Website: bh-photo
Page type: payment
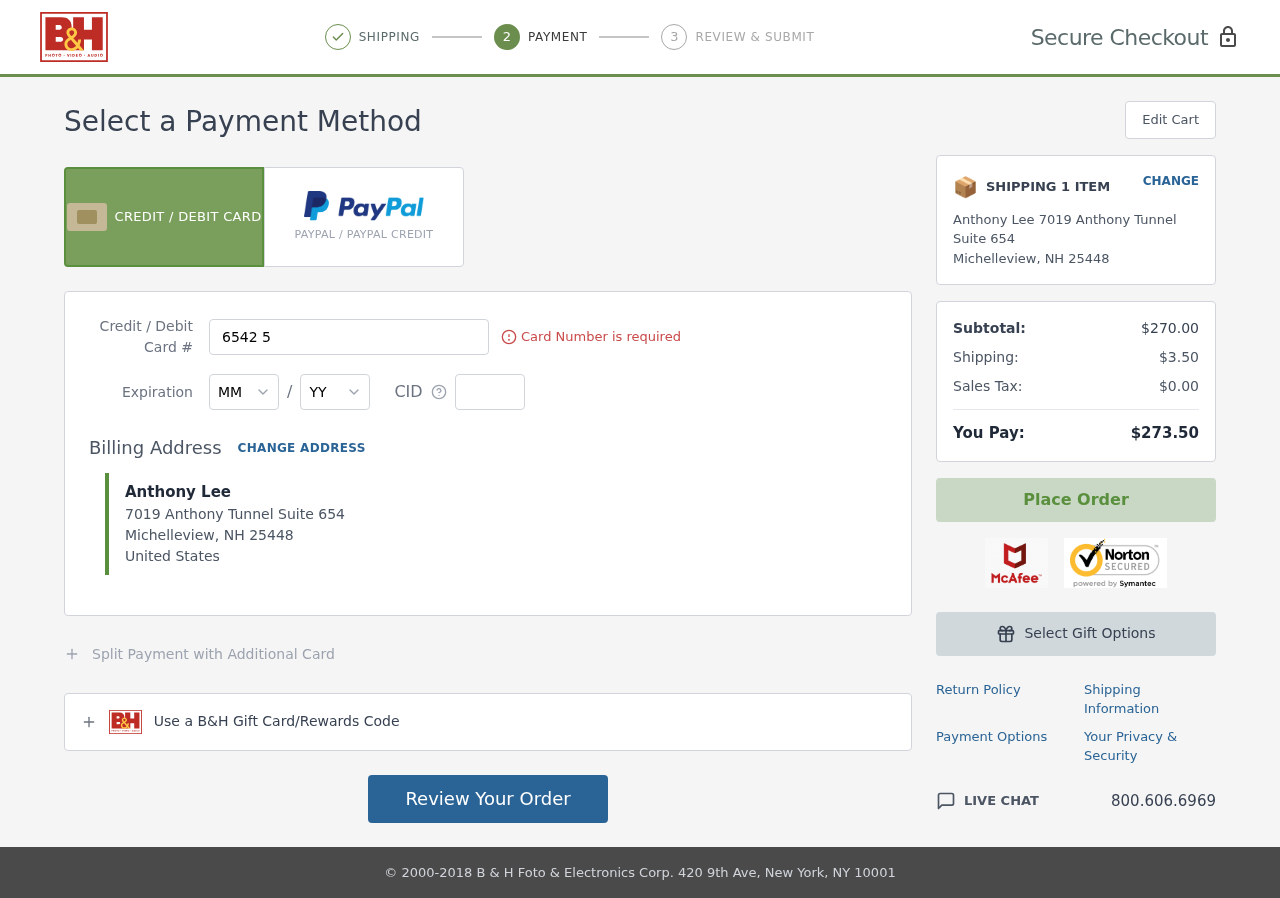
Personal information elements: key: PII_CARD_CVV
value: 078
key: PII_CARD_EXPIRY_MONTH
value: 07
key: PII_CARD_EXPIRY_YEAR
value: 28
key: PII_CARD_NUMBER
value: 6542 5691 4304 5934
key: PII_CITY
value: Michelleview
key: PII_COUNTRY
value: United States
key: PII_FULLNAME
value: Anthony Lee
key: PII_POSTCODE
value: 25448
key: PII_STATE_ABBR
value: NH
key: PII_STREET
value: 7019 Anthony Tunnel Suite 654
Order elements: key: ORDER_NUM_ITEMS
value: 1
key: ORDER_SUBTOTAL
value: $270.00
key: ORDER_SHIPPING_COST
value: $3.50
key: ORDER_TAX
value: $0.00
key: ORDER_TOTAL
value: $273.50